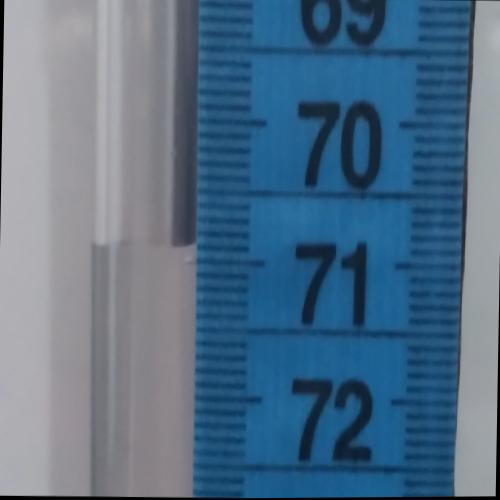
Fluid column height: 70.9 cm